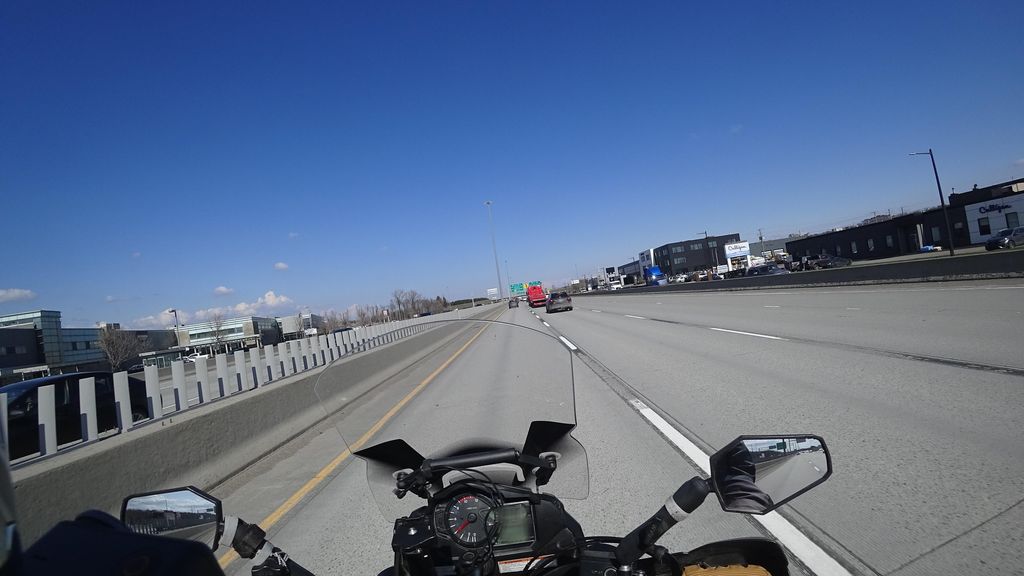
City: quebec_city